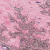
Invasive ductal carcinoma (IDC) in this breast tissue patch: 0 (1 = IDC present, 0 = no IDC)